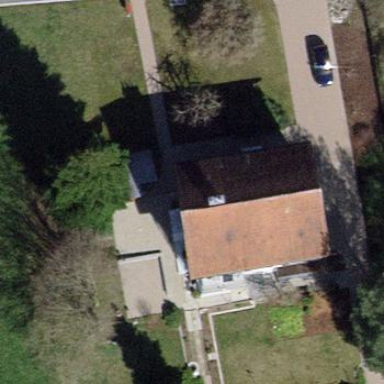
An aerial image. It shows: Detached building with gabled roof.